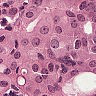
Metastatic tissue present: yes